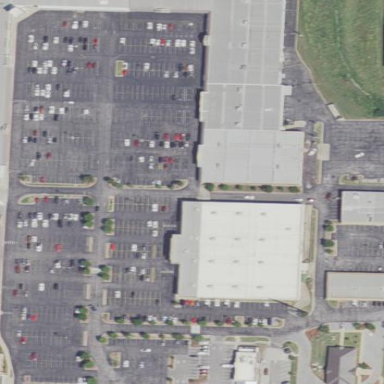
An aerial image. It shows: Retail area.